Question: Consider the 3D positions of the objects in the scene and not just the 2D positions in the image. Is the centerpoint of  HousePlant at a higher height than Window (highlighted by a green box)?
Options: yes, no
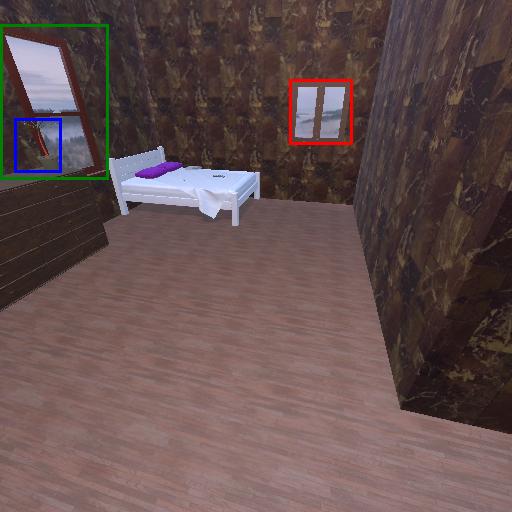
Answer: yes